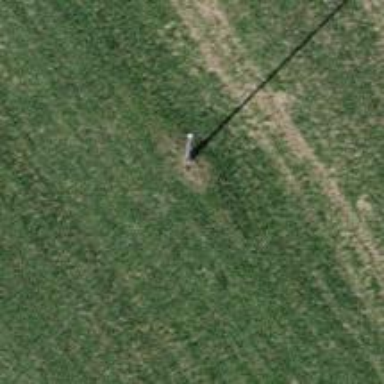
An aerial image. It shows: Power pole.